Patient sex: M
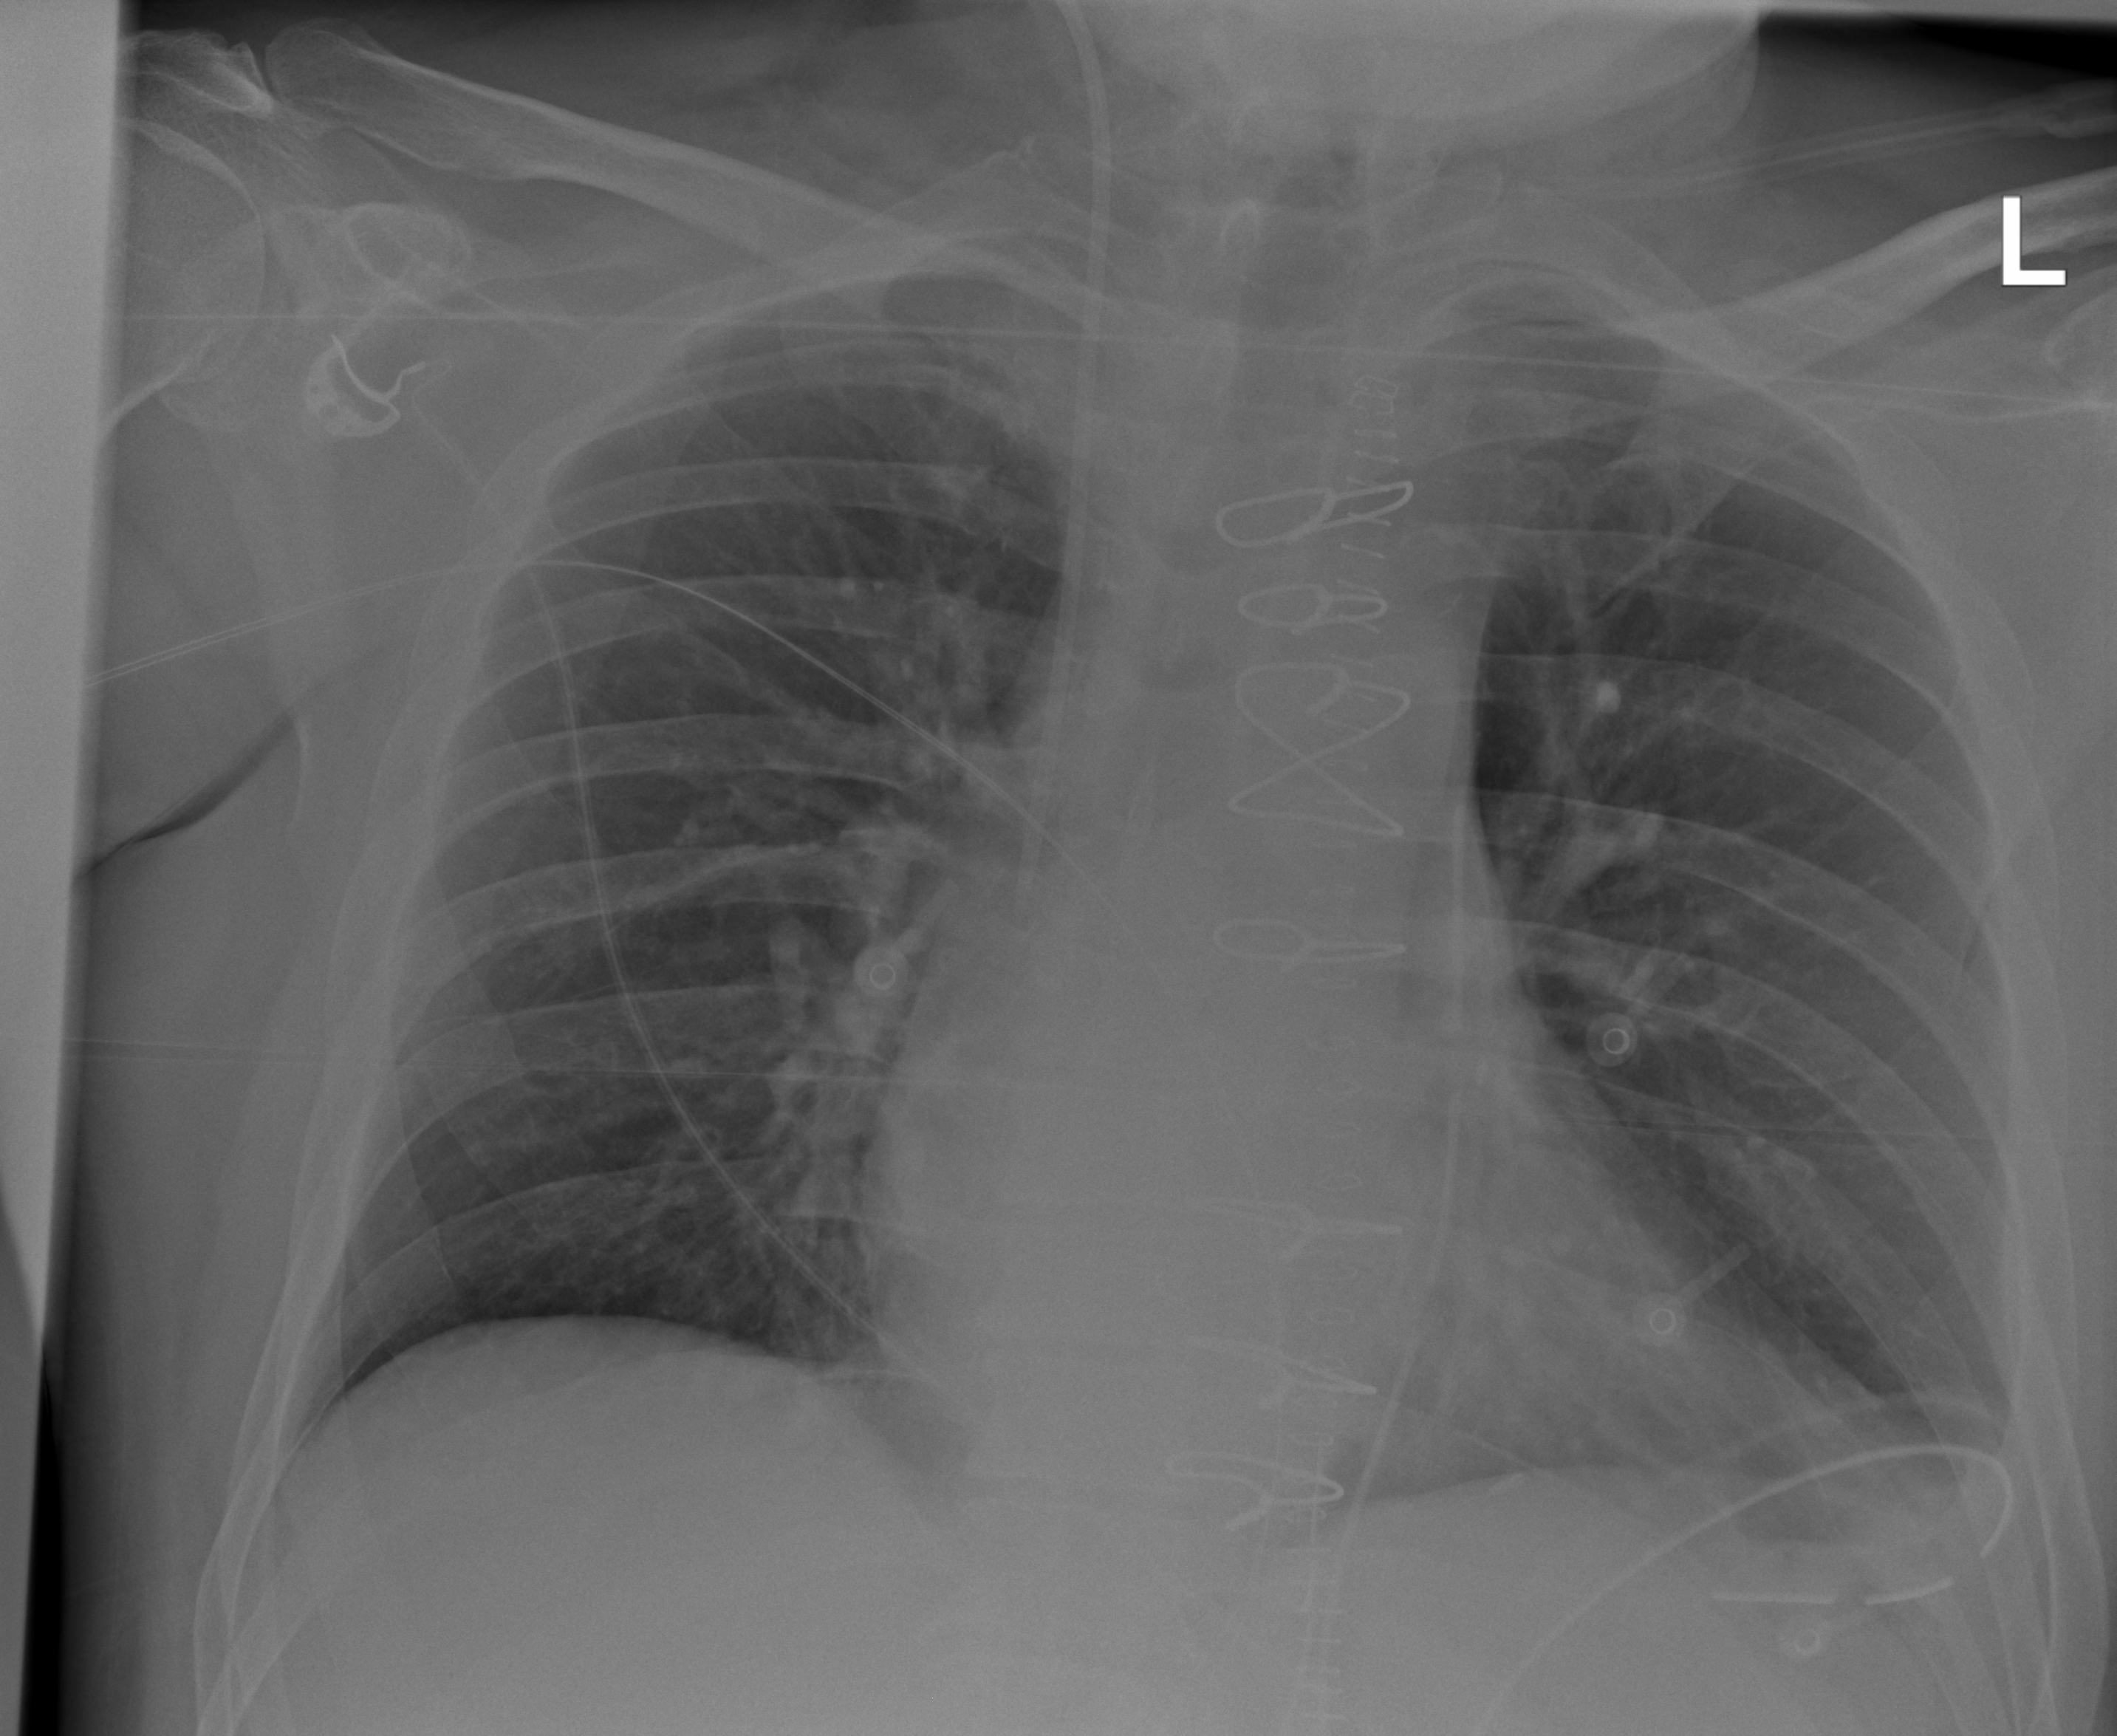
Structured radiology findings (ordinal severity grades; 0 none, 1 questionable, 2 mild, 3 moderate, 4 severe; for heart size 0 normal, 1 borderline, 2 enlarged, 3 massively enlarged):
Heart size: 1
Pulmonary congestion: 0
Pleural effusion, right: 0
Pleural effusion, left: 2
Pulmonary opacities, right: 0
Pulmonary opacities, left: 0
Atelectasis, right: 0
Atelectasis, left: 2